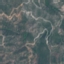
Land use / land cover class: HerbaceousVegetation